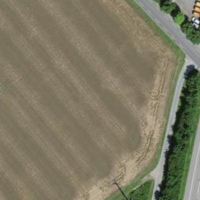
EUNIS habitat code: 57
Species observed at this site:
Sinapis alba